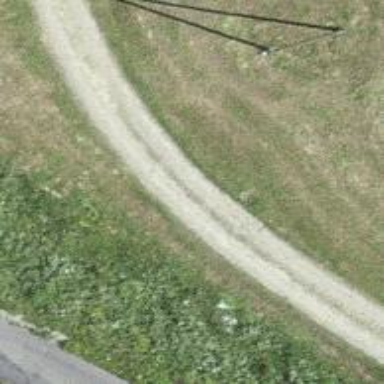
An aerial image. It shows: Asphalt driveway designated as service road.